Field crop: maize
Growth stage: 2
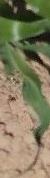
Species: maize